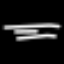
Label: line